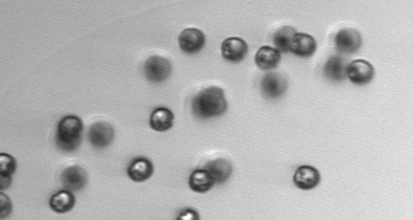
Label: Phaeocystis